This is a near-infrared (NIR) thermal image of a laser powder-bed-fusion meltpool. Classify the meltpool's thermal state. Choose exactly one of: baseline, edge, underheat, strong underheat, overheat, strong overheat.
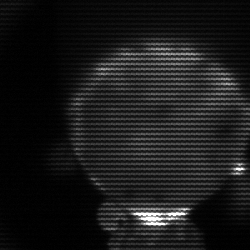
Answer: edge